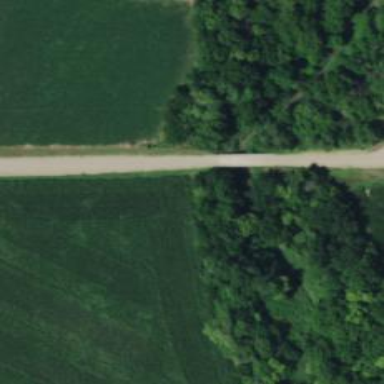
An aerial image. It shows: Unclassified road on bridge.